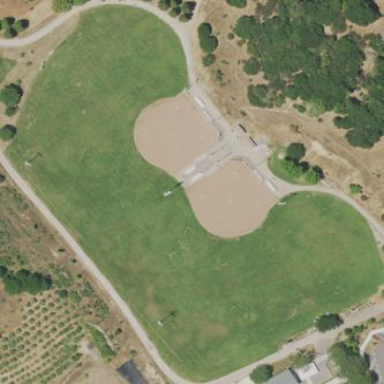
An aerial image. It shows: Soccer pitch for leisureland activities.